Aerial crown-view tile of a tropical tree (Barro Colorado Island, Panama), acquired 20250616:
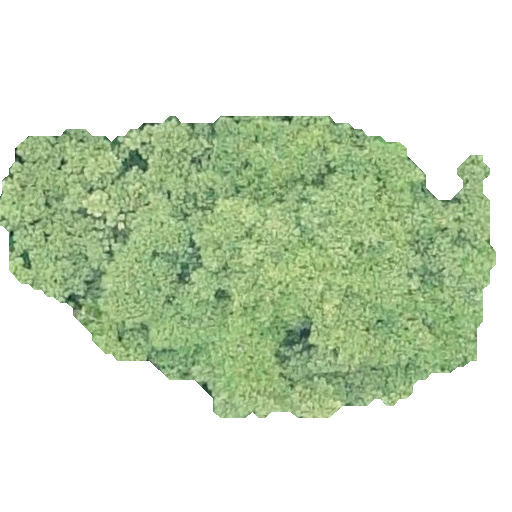
Species: Sterculia apetala
GBIF accepted scientific name: Sterculia apetala
Crown area: 164.324 m²